Question: My image picker view controller setted inside popover controller. On iOS 6 everything works great, but on iOS 7 the image is rotated and all movings are doing verse: when turning iPad left image is going down, when moving up image going left, etc.
Here is the code for showing my camera:
'''
UIImagePickerController *imagePicker = [[UIImagePickerController alloc] init];
imagePicker.delegate = self;
imagePicker.sourceType = UIImagePickerControllerSourceTypeCamera;
objPopView = [[UIPopoverController alloc] initWithContentViewController:imagePicker];
[objPopView presentPopoverFromRect:CGRectMake(842, 163, 0, 0)
inView:self.view
permittedArrowDirections:UIPopoverArrowDirectionRight
animated:YES];
'''
My app uses only landscape mode, now image is rotated:

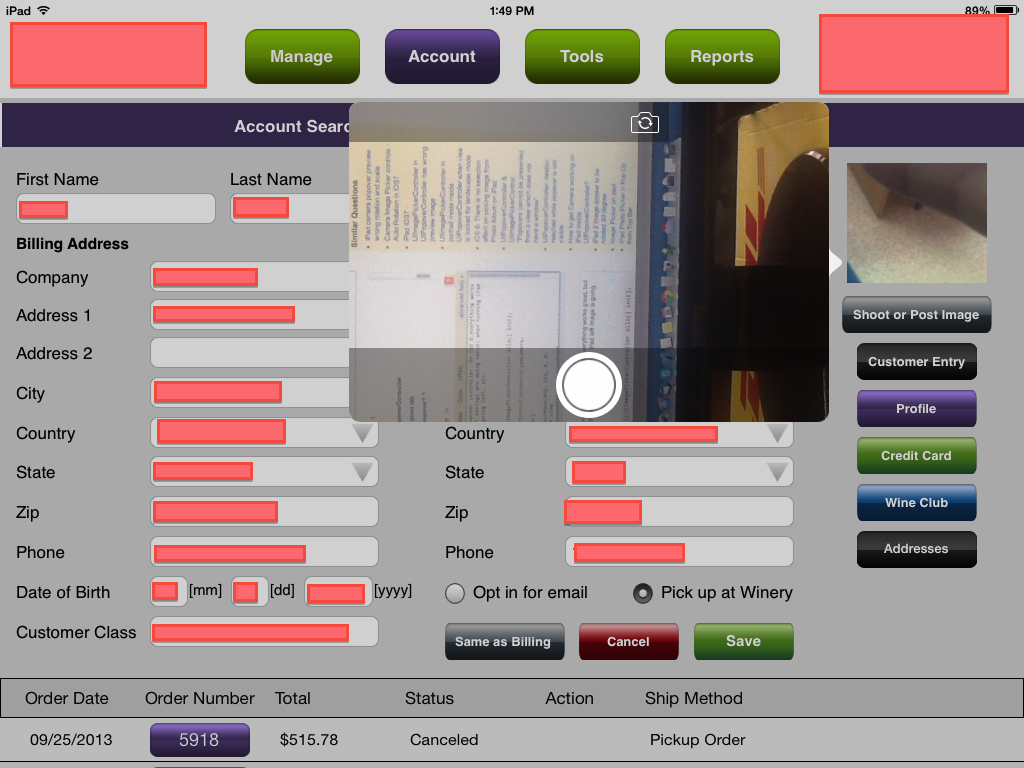
Answer: As the <URL> said:
> Present the user interface. On iPhone or iPod touch, do this modally (full-screen) by calling the method of the currently active view controller, passing your configured image picker controller as the new view controller.On , the correct way to present an image picker depend on its source type, as summarized in this table:- - - ...On iPad, if you specify a source type of UIImagePickerControllerSourceTypeCamera, you can present the image picker modally (full-screen) or by using a popover. However, .
Though it said , as you see by using a popover will result with this weird issue. I guess this might be a bug on iOS 7 SDK.
I'm still trying to fix this issue, but for now, the only way I can tell is to show it modally by
'''
-presentViewController:animated:completion:
'''
method, which is in full-screen (Actually, I don't like this way).
And there's a <URL>